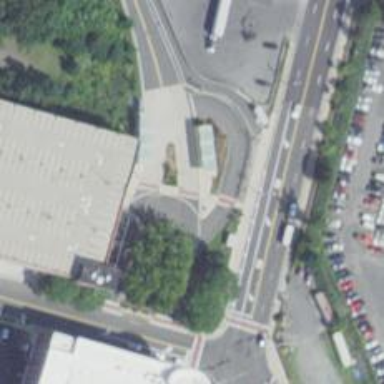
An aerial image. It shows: Busway road.